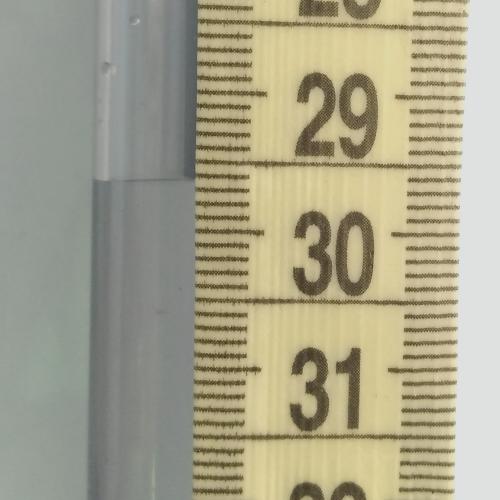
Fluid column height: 29.6 cm